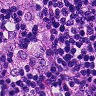
Metastatic tissue present: yes